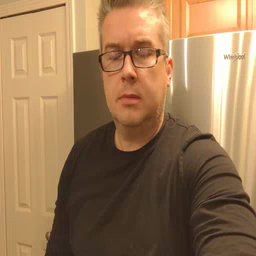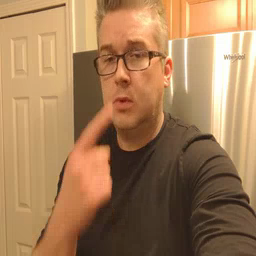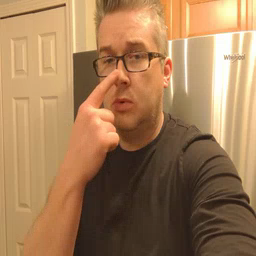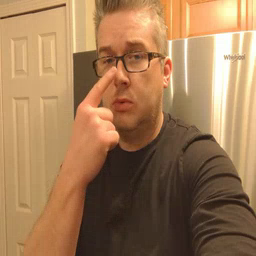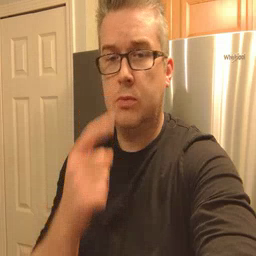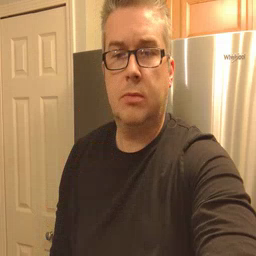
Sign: nose